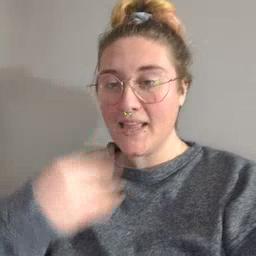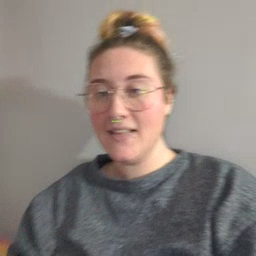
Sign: sleepy